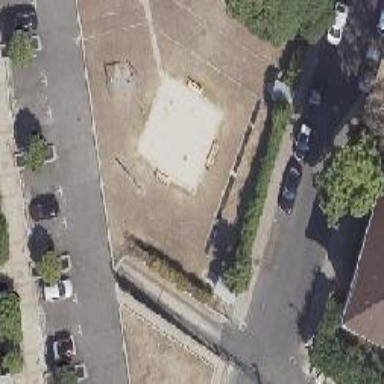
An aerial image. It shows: Playground area for leisure activities on the land.